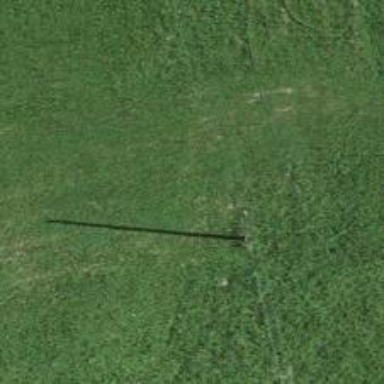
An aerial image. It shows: Minor power line.